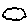
Label: cloud